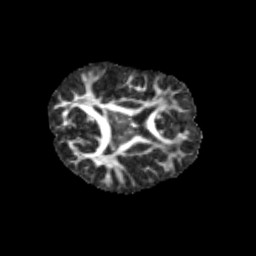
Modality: FA
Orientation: axial
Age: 10
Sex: male
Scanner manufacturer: siemens
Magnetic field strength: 3 T
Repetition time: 3.8 s
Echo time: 0.07 s